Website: lowes
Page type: customer-info-address
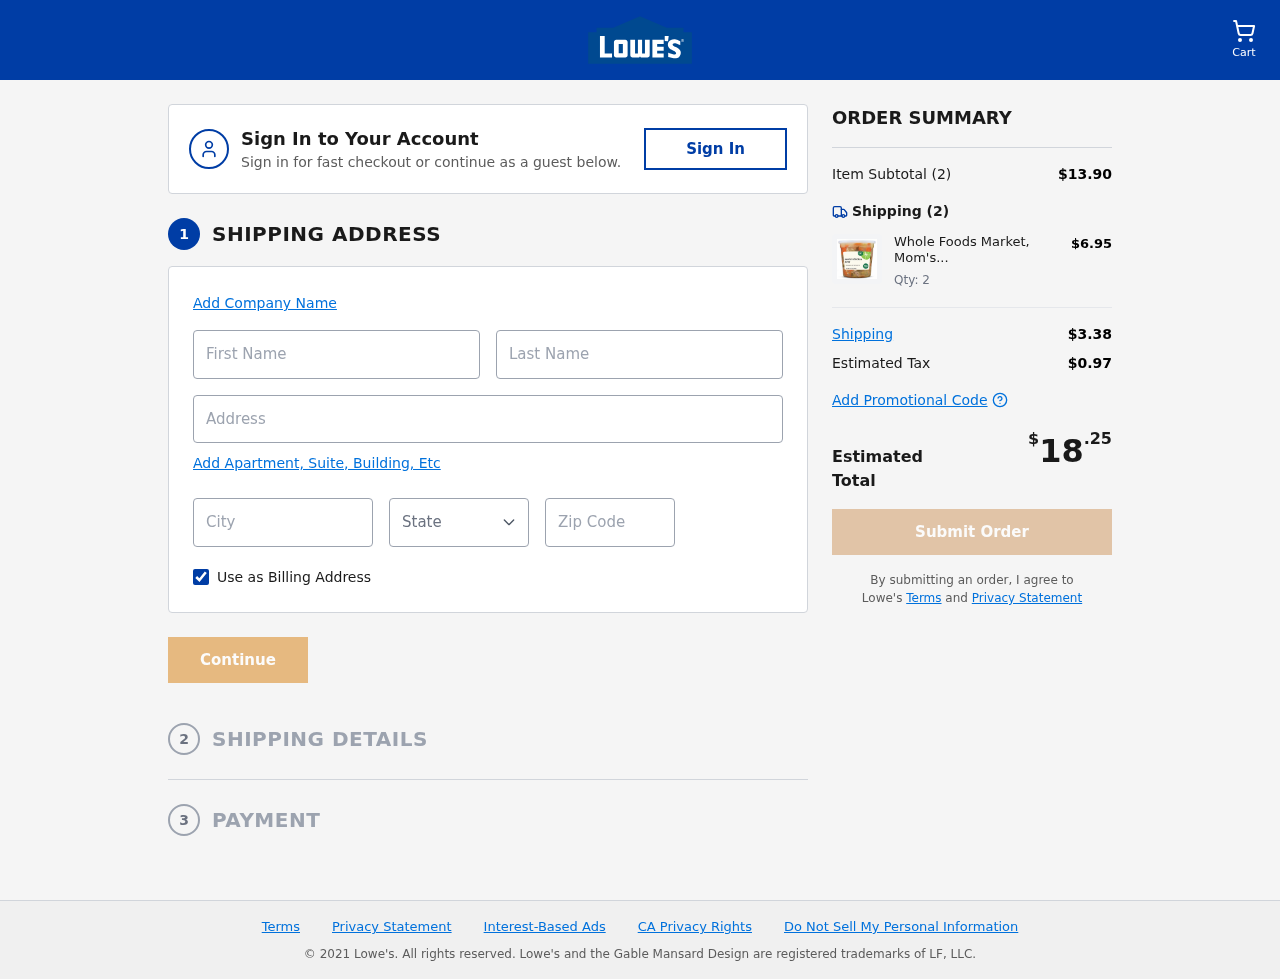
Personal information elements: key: PII_CITY
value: Hillland
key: PII_FIRSTNAME
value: Michelle
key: PII_LASTNAME
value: Freeman
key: PII_POSTCODE
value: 71499
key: PII_STATE_ABBR
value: NV
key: PII_STREET
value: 316 Jones Prairie
Product elements: key: PRODUCT1_NAME
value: Whole Foods Market, Mom's Chicken Soup, 24 Ounce
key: PRODUCT1_PRICE
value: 6.95
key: PRODUCT1_QUANTITY
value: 2
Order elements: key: ORDER_NUM_ITEMS
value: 2
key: ORDER_SUBTOTAL
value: $13.90
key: ORDER_NUM_ITEMS2
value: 2
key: ORDER_SHIPPING_COST
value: $3.38
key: ORDER_TAX
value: $0.97
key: ORDER_TOTAL
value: $18.25